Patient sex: M
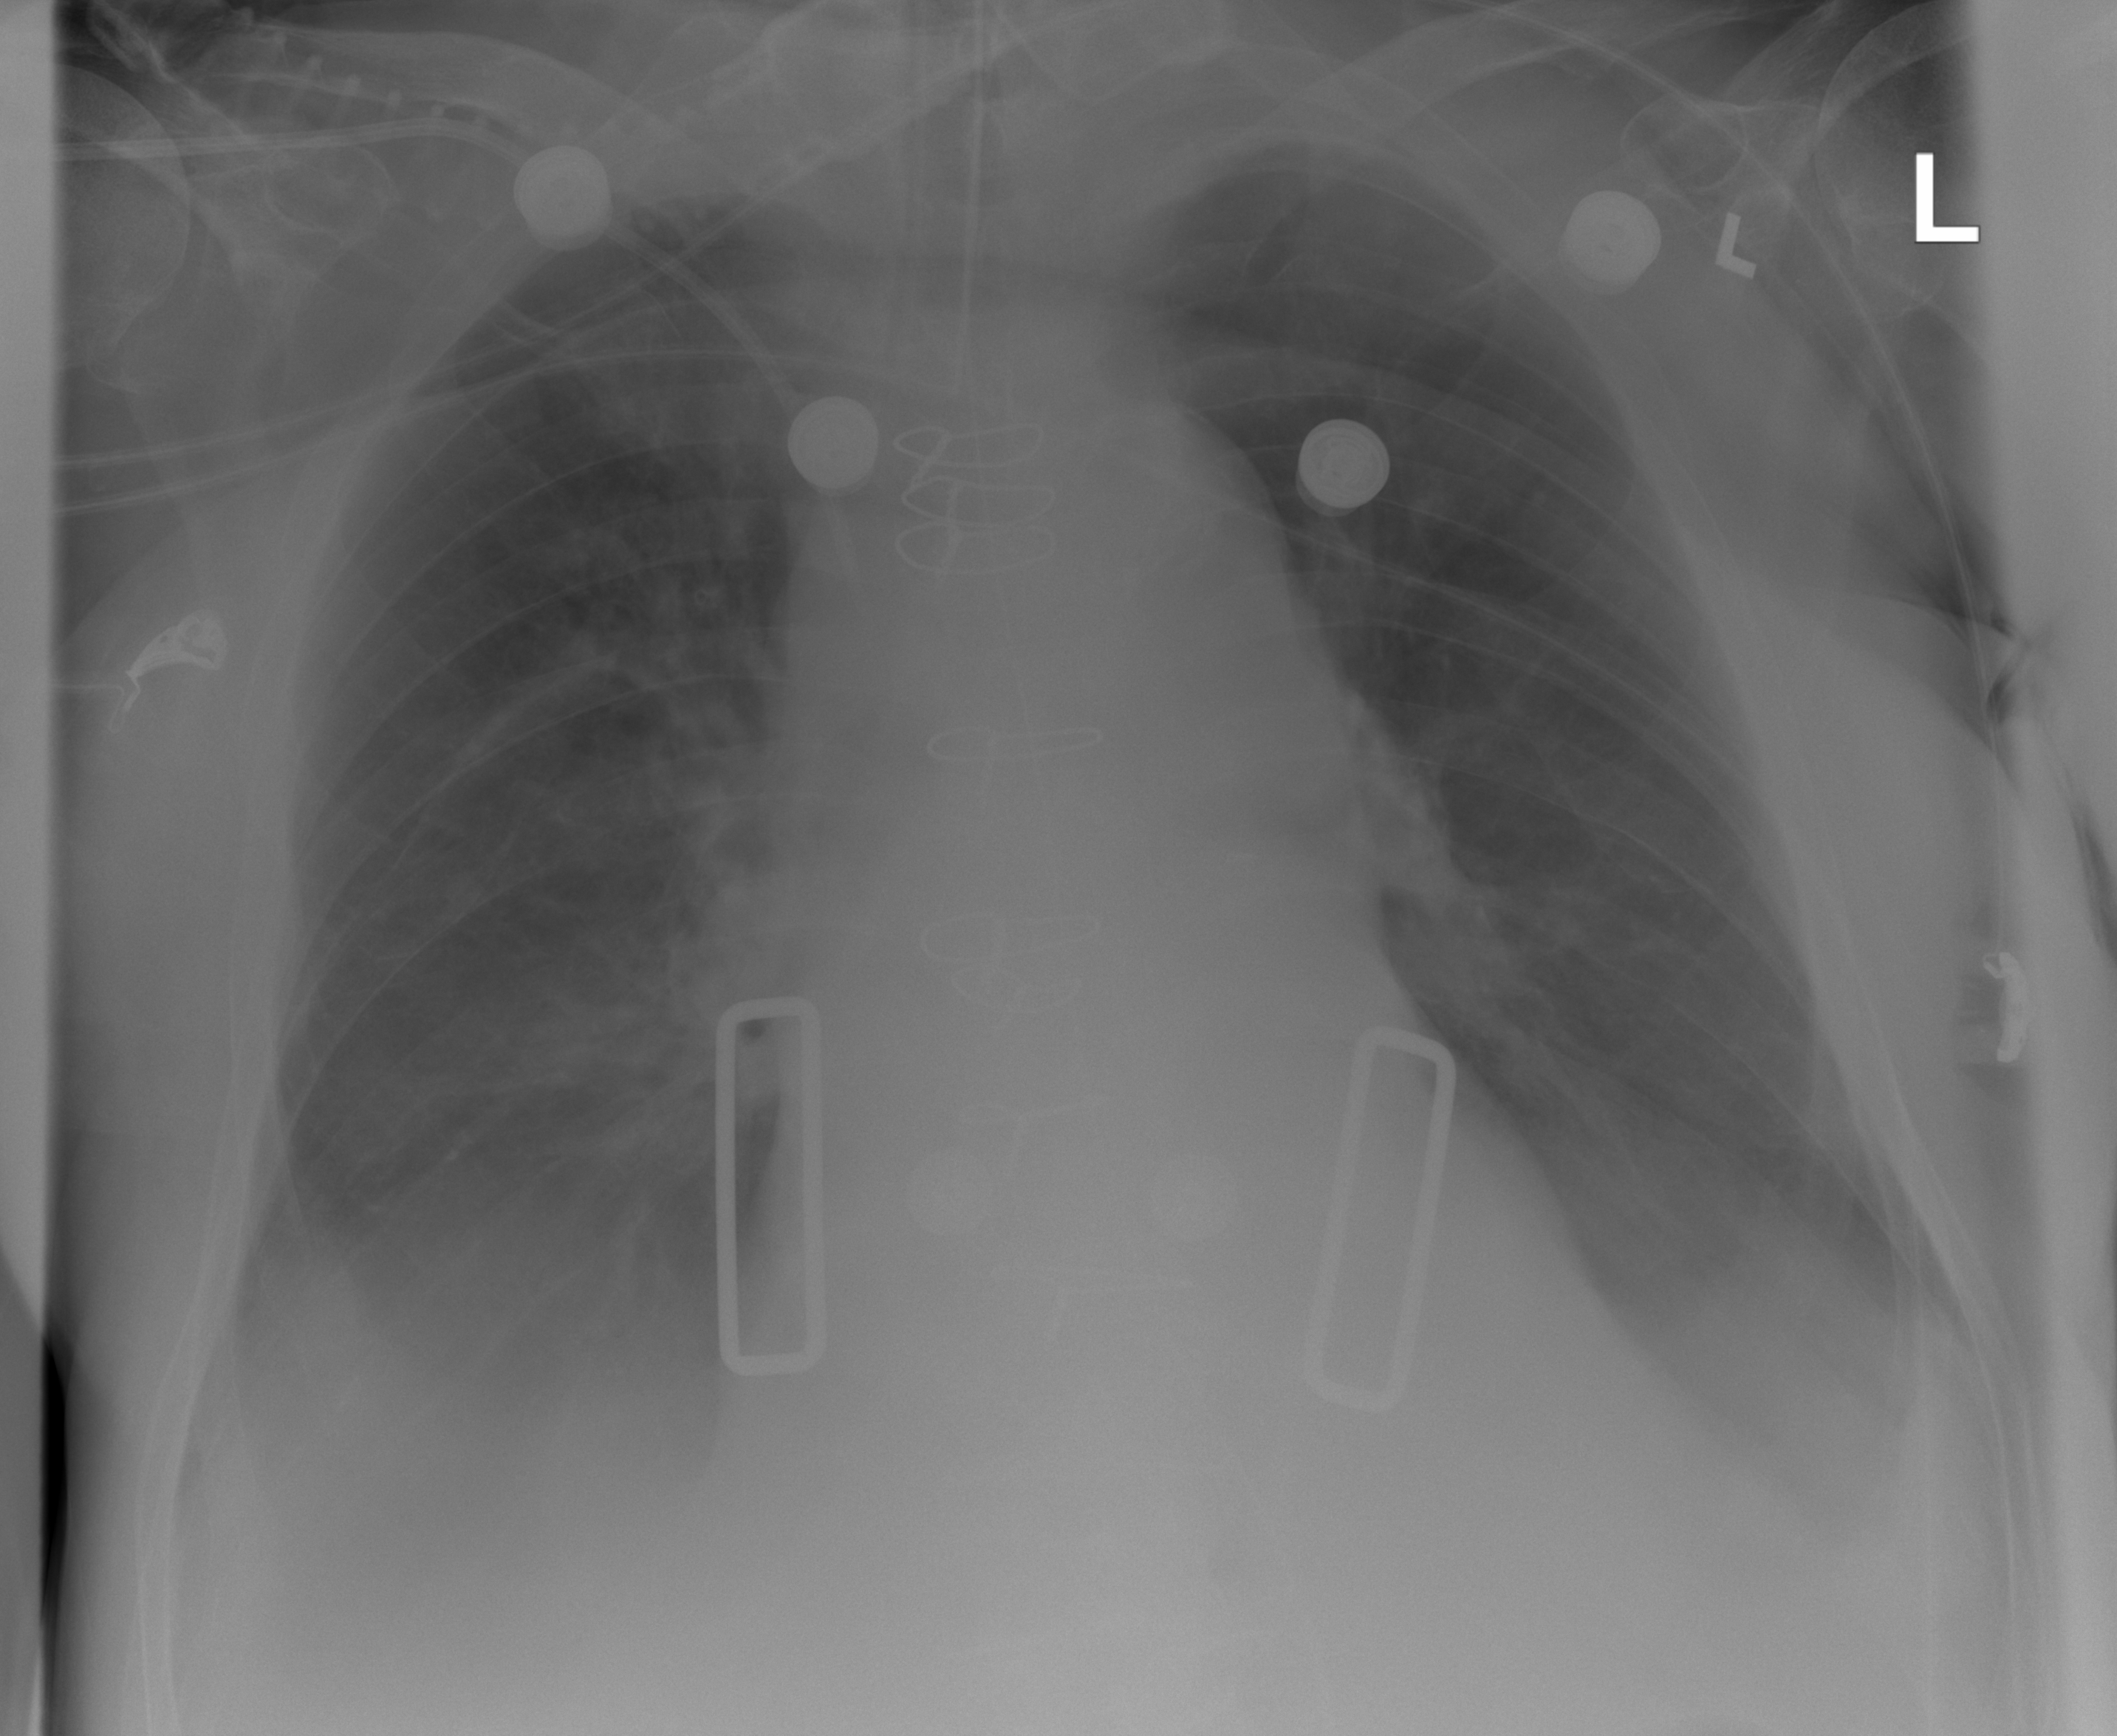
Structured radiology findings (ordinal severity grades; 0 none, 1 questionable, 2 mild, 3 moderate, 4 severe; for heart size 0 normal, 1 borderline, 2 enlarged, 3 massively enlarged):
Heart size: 2
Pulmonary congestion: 2
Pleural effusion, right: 3
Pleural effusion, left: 3
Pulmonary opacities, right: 2
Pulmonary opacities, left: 2
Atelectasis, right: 2
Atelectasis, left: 2